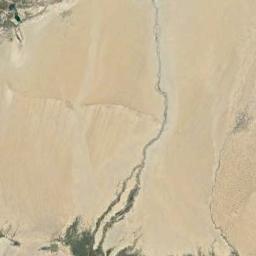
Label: desert